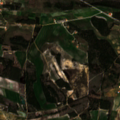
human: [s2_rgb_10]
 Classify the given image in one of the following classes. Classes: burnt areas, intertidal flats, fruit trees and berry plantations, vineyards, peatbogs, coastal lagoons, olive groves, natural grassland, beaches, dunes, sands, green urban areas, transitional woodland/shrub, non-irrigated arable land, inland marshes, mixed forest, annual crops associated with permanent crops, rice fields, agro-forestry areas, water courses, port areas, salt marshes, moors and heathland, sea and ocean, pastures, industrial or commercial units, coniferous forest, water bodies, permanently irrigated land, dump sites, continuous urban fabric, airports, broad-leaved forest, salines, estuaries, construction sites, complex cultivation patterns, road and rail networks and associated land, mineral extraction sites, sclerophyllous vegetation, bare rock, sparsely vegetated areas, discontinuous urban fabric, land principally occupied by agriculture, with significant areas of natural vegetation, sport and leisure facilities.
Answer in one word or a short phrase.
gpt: land principally occupied by agriculture, with significant areas of natural vegetation, transitional woodland/shrub